Question: I have points data in '.xlsx' and I want to read and store them in 'p' array in . These points are only of 'x','y','z' such that having understood three columns and not prdfined rows. How I can retrieve them from '.xlsx' or '.csv' if I need fast retrieval as I tried to retrieve '.xlsx' and its response time is slow and returns an empty array. Possibly store them in transposed form and transpose it back.

'''
A = xlsread('data.xlsx')
'''
'''
A =
[]
'''
'''
M = csvread('data.csv')
'''
'''
Error using dlmread (line 139)
Mismatch between file and format string.
Trouble reading number from file (row 2u, field 1u) ==> ;
Error in csvread (line 48)
m=dlmread(filename, ',', r, c);
'''
'''
-<PHONE> <PHONE> 1.0000;
-<PHONE> <PHONE> 2.0000;
-<PHONE> <PHONE> 3.0000;
-<PHONE> 84.7953 4.0000;
'''
'''
-<PHONE> 83.6257 5.0000;
-<PHONE> <PHONE> 6.0000;
-56.6820 <PHONE> 7.0000;
-30.8756 <PHONE> 8.0000;
-23.5023 <PHONE> 7.0000;
-9.6774 <PHONE> 6.0000;
26.2673 90.6433 5.0000;
-42.8571 -6.4327 4.0000;
10.5991 7.6023 3.0000;
'''
'''
-73.2719 84.7953 9.0000;
-<PHONE> 15.7895 10.0000;
-92.6267 -30.9942 9.0000;
-42.8571 19.2982 8.0000;
41.0138 -15.7895 4.0000;
71.4286 -41.5205 6.0000;
90.7834 -14.6199 5.0000;
'''
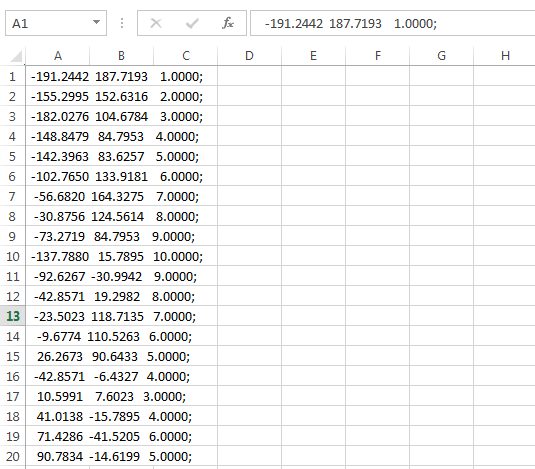
Answer: See if this slightly twisted one using 'importdata' works for you -
'''
C1 = importdata(file1) %%// file1 is your CSV filename
t1 = regexp(C1,'\s','Split')
t2 = horzcat(t1{:})
t2 = strrep(t2,';','')
M = cellfun(@str2num,reshape(t2(~strcmp(t2,'')),3,[])')
'''
This case assumes you have a 'CSV' file that has all the 'Point Sets' clustered together but one by one 'Point Sets''Point Set''Point Set'.
So, the input CSV file would look like this for the given data in the question -
'''
Points Set 1:
-<PHONE> <PHONE> 1.0000;
-<PHONE> <PHONE> 2.0000;
-<PHONE> <PHONE> 3.0000;
-<PHONE> 84.7953 4.0000;
Points Set 2:
-<PHONE> 83.6257 5.0000;
-<PHONE> <PHONE> 6.0000;
-56.6820 <PHONE> 7.0000;
-30.8756 <PHONE> 8.0000;
-23.5023 <PHONE> 7.0000;
-9.6774 <PHONE> 6.0000;
26.2673 90.6433 5.0000;
-42.8571 -6.4327 4.0000;
10.5991 7.6023 3.0000;
Points Set 3:
-73.2719 84.7953 9.0000;
-<PHONE> 15.7895 10.0000;
-92.6267 -30.9942 9.0000;
-42.8571 19.2982 8.0000;
41.0138 -15.7895 4.0000;
71.4286 -41.5205 6.0000;
90.7834 -14.6199 5.0000;
'''
Please note that the result from the codes would be a struct of arrays.
'''
C1 = importdata(file1) %%// file1 is your CSV filename
ind1 = cellfun(@isempty,strfind(C1,'Points'))
start_ind = find(~ind1)+1
s1 = find(~ind1)-1;
stop_ind = [s1(2:end) ; numel(ind1)]
for k = 1:numel(start_ind)
data1 = C1(start_ind(k):stop_ind(k))
t1 = regexp(data1,'\s','Split')
t2 = strrep(horzcat(t1{:}),';','')
t2 = t2(~strcmp(t2,''))
array(k).data = cellfun(@str2num,reshape(t2,3,[])'); %%//'
end
'''